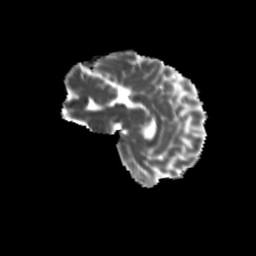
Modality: MD
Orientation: sagittal
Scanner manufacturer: siemens
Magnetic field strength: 3 T
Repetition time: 9.2 s
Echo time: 0.084 s